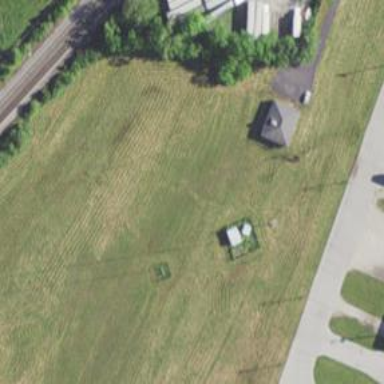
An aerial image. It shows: Mast tower used for communication.